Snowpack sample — Buffalo Mountain, Silverthorne, Colorado, USA (1/25/25, 10:11 AM MST)
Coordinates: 39.6222, -106.1139
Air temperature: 22 °F
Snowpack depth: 110 cm
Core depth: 20 cm
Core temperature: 48.2 °F
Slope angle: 12°, slope face: 102°
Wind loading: high
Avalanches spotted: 0
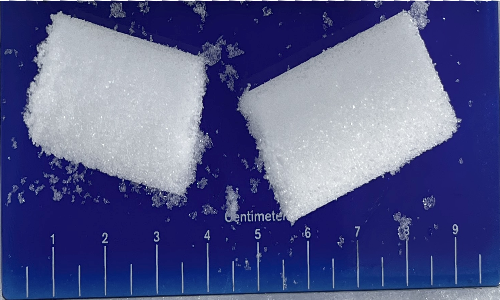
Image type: core
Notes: No avalanches nearby, collected on the outskirts of a fire break 15 meters from the treeline, on way to Buffalo and Red Mountain